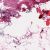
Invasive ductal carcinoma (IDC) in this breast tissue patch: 0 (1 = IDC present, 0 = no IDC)